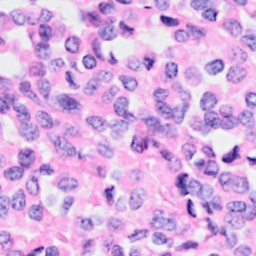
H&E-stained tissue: Breast